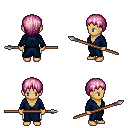
a pixel art fantasy rpg character, female body template, human, tanned skin, blue robe, white pants, pink plain hairstyle, spear, four views (front, back, left, right), 2x2 character sprite sheet, small pixel art, hard edges, no anti-aliasing